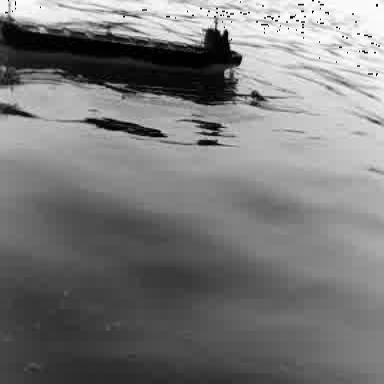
There is a liner in the infrared image.